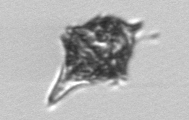
Label: Amylax